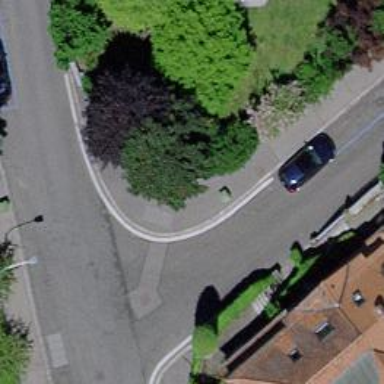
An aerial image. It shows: Kerb barrier.